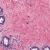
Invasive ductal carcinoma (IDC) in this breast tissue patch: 0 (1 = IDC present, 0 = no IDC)